Question: I've installed the color theme customization plug-in for Visual Studio 2013, and am having difficulty identifying and changing the background and foreground colors for Intellisense areas displayed on mouse-over events.
A screen shot is below showing the two areas that I'm struggling with. The top shows the helper dialog which appears when I delete and re-add the opening parentheses next at the line showing "@Html.PropertyFor(". Either I need to adjust the foreground color for the very light grey text, or change the background to something darker than the off white.

The second picture shows a typical Intellisense box. But the contrast on that is too low, so I need to either make the foreground text lighter, or the background box lighter.
After searching in the theme editor for quite some time, I'm unable to isolate these settings. I also inspected several settings under Tools > Options > Environment > Fonts and Colors, but was unable to identify these specific foreground/background combinations in the intellisense tool tips. I need assistance fixing both of these areas. Thanks for your help.
=== Edit 12/2/2014 at 4:33 PM ===
I found part of the solution. To make the text lighter, select Tools > Options > Environment > Fonts and Colors. Then toggle the Show Settings For list to "Editor Tooltip". You can change the "Plain Text" foreground color. But the background color cannot be edited. So I changed the foreground to white. This helped with case 2 shown above.
But with case 1, where there is a highlighted line for the available method overloads, that text still has a white background. I still need a solution for that. How can I make that white background dark? Thanks.
=== Edit 7/24/2015 8:00 AM Central ===
Joe, thanks for your suggestion. Yes, I have Productivity Power Tools installed. After turning "Colorized Parameter Help" off, the hint shown in the first graphic above went completely white. Probably that's because I have the foreground color set to White (ala Tools > Options > Environment > Fonts and Colors). Here is an example.
<URL>
So I turned "Colorized Parameter Help" back on, and this is what it looks like for me right now.
<URL>
This is at least legible, though the colorization is gone. I still don't know how to make that white background dark in that specific dialog. Since I can at least read the text with the workaround, this is a low priority item. What I imagine is that the ability to tweak that setting just doesn't exist within the color theme customization plug-in.
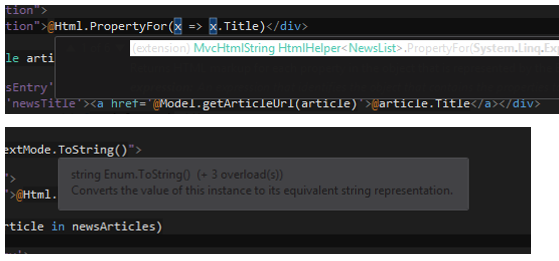
Answer: Do you have the Productivity Power Tools add-in installed? If so, either remove it or set Colorized Parameter Help to off under Tools > Options > Productivity Power Tools.